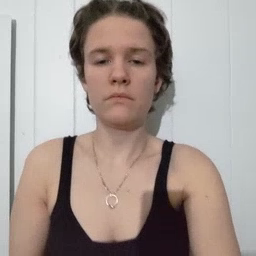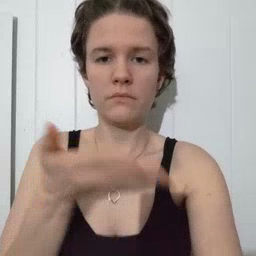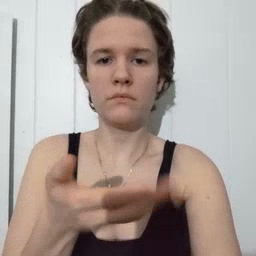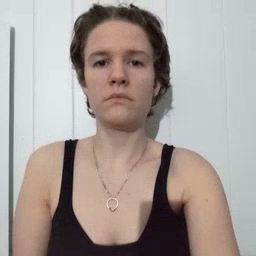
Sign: there